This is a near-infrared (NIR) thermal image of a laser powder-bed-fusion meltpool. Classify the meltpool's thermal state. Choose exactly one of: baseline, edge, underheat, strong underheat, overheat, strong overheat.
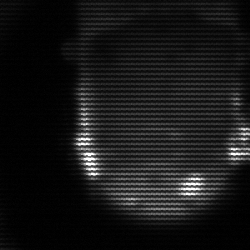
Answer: baseline